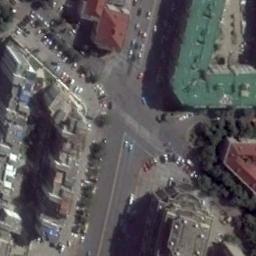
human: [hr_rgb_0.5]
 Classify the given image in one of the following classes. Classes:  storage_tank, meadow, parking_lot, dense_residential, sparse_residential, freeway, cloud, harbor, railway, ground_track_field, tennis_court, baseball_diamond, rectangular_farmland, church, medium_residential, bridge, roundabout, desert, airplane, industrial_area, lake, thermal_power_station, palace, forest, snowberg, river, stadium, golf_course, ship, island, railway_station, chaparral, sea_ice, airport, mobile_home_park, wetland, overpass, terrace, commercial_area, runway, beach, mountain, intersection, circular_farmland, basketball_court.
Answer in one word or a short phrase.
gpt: intersection